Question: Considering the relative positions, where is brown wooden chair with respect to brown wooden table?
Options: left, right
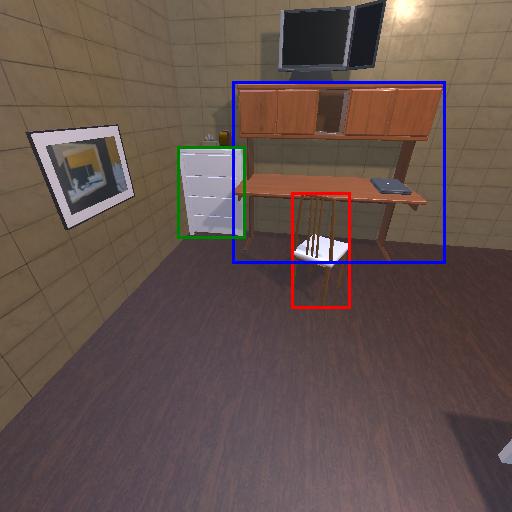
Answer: left